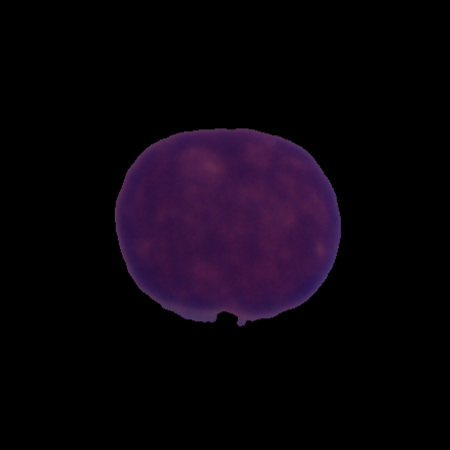
Label: cancer